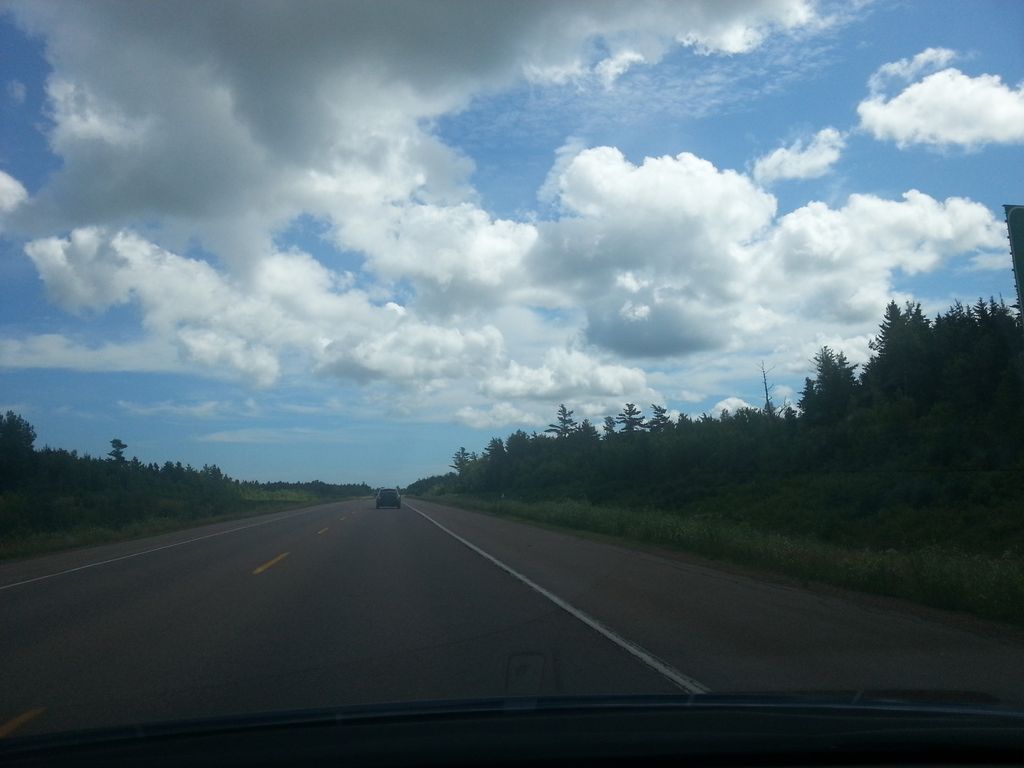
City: charlottetown